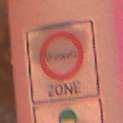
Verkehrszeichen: BeginnUmweltzone
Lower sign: FreistellungVomVerkehrsverbot3
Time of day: Night
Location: Outdoor (Urban)
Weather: Overcast
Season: Winter
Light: Artificial